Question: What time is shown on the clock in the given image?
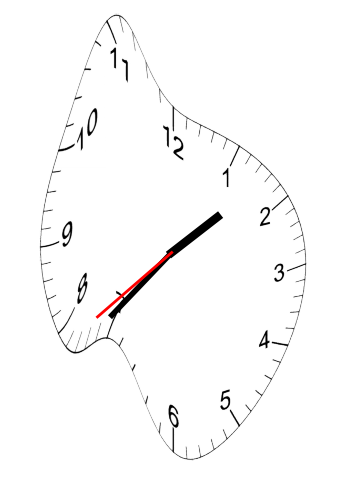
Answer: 01:36:38